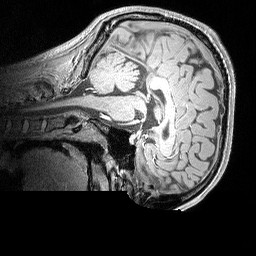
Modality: MP2RAGE
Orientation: sagittal
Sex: male
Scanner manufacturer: siemens
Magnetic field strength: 3 T
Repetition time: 5 s
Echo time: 0.00292 s